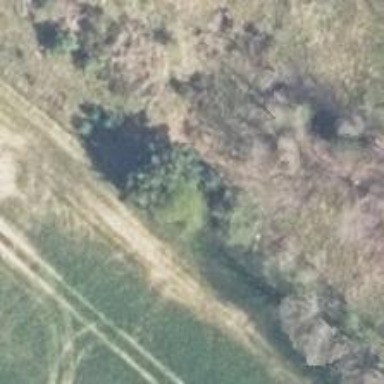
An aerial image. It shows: Abandoned railway.